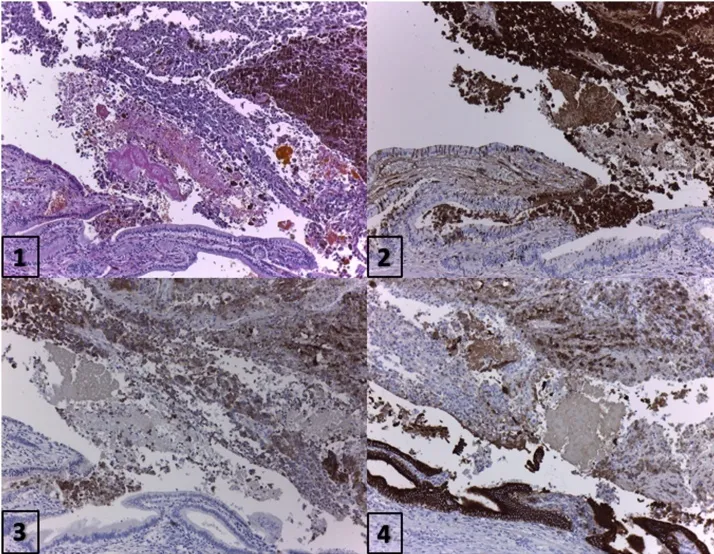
Pathology 1) HyE 2) S100 3) Melan A 4) Cytokeratin AE1AE3.
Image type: pathology (immunostaining)